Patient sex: M
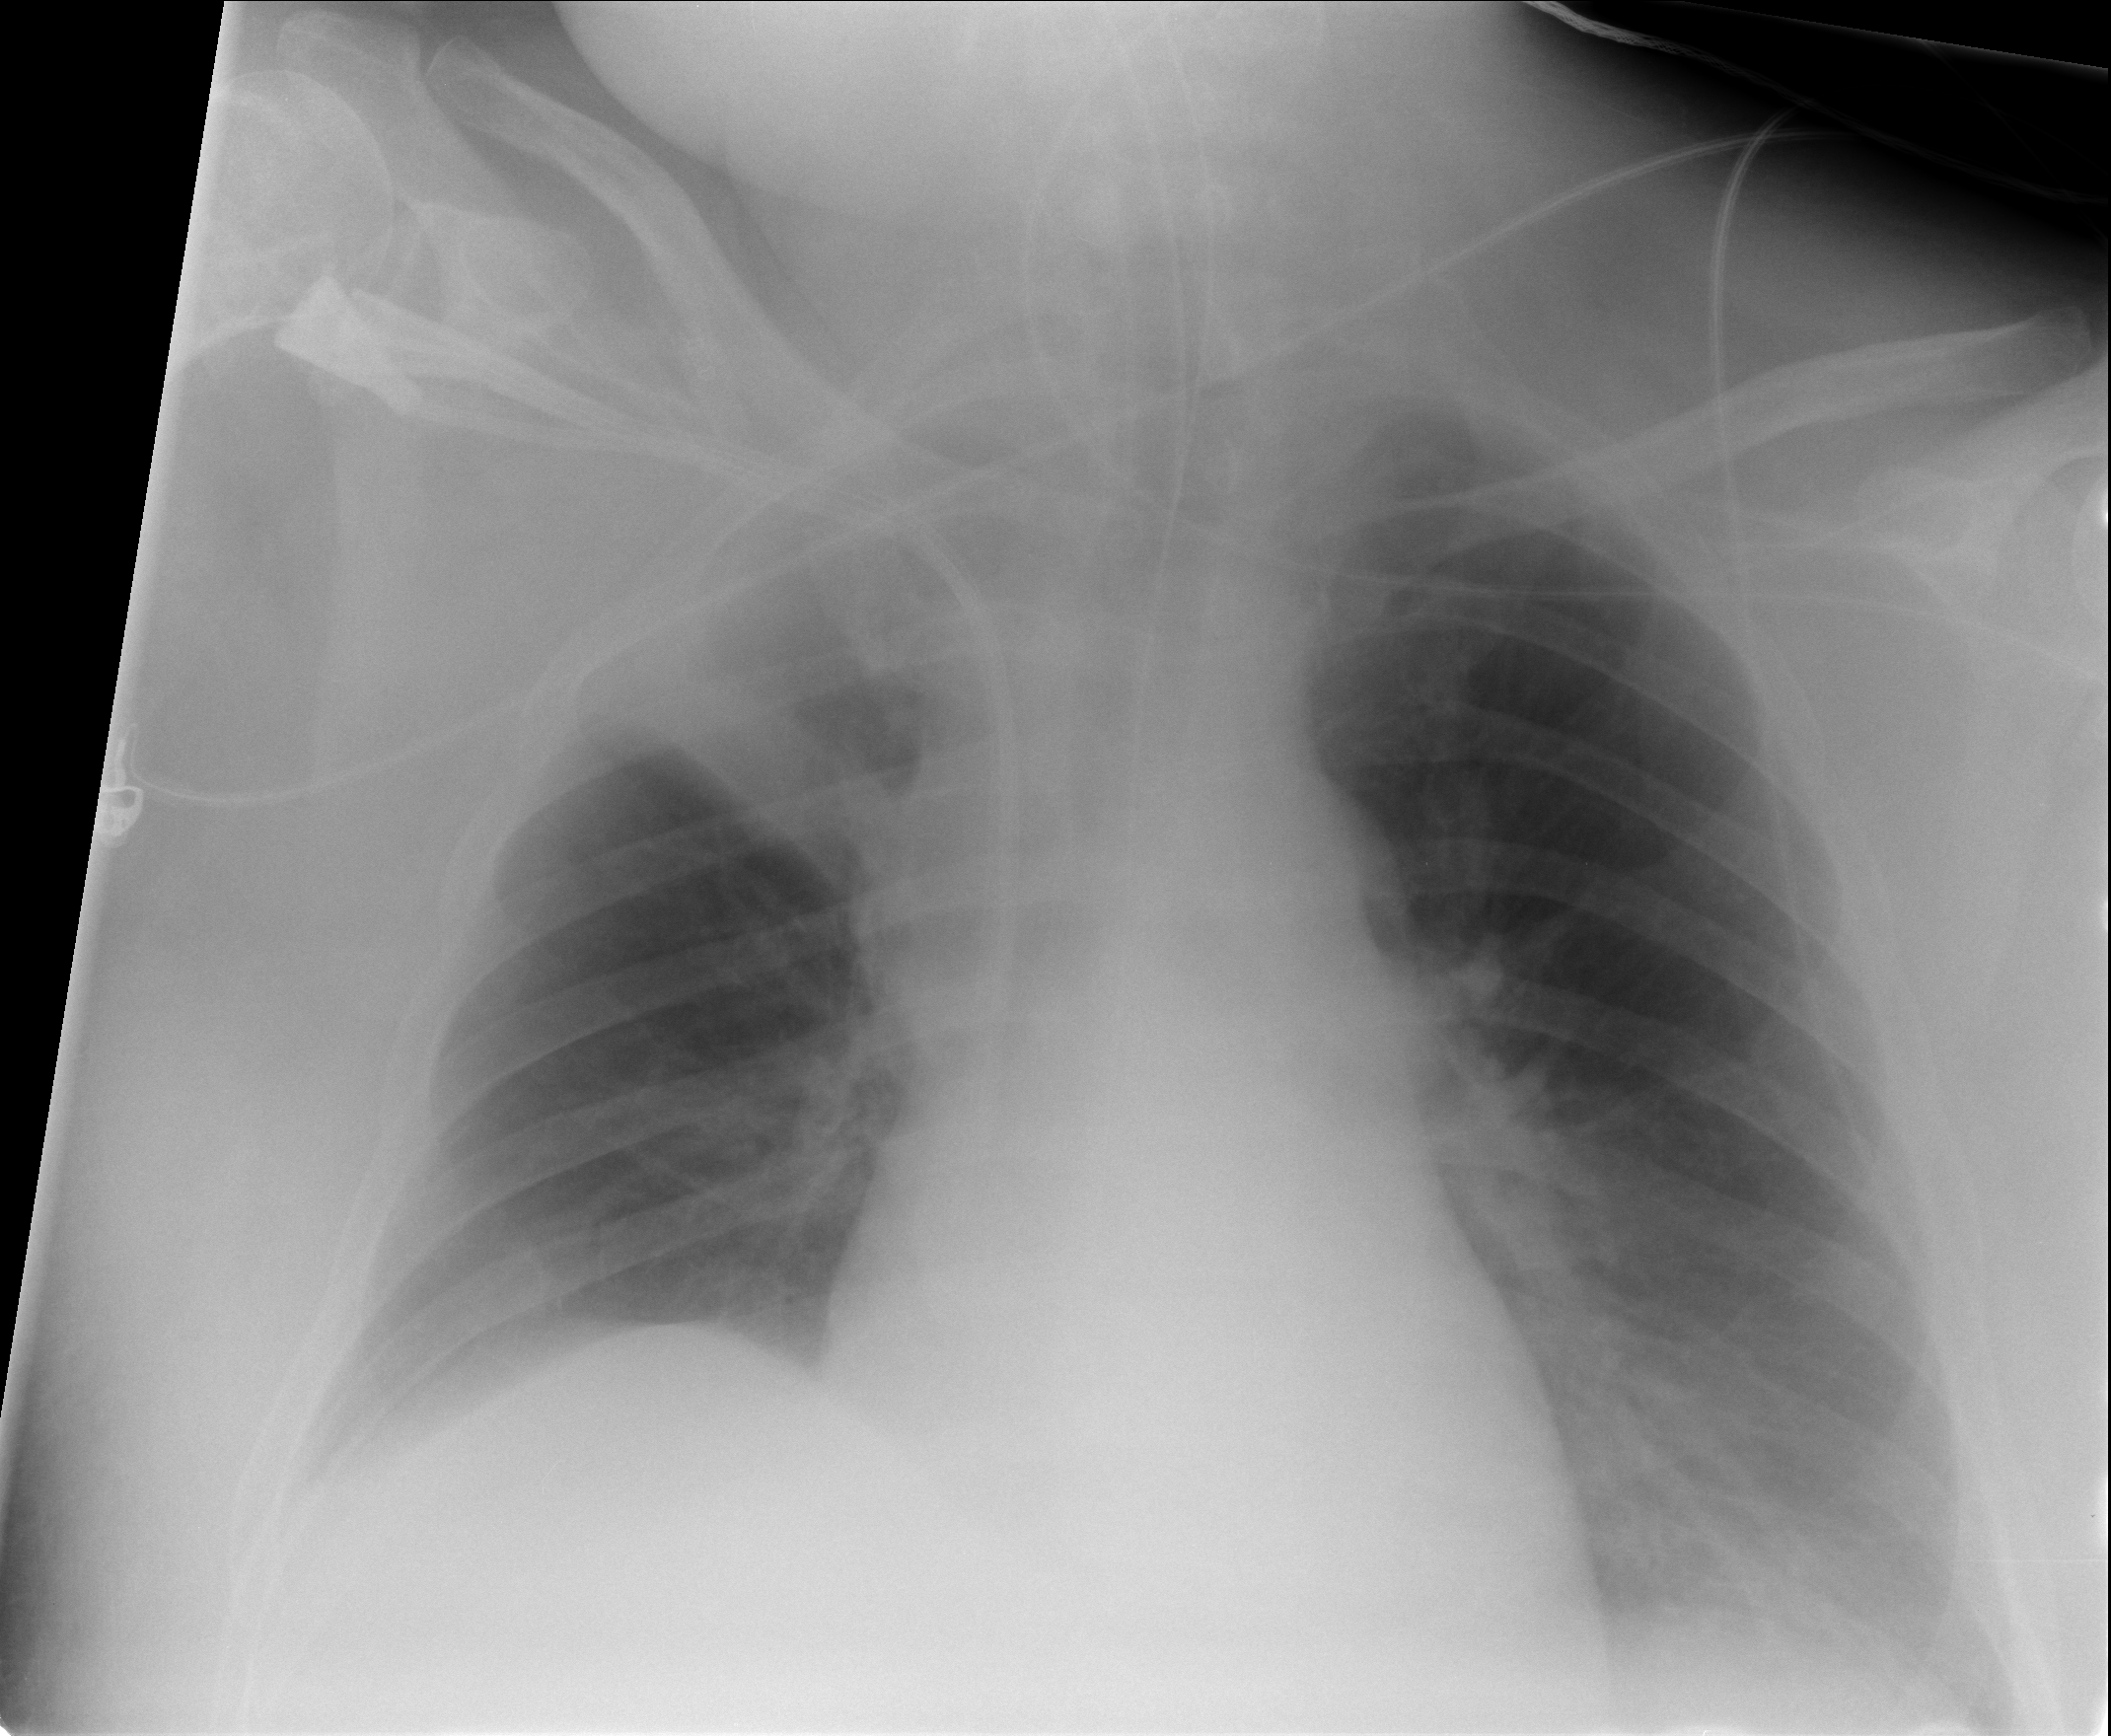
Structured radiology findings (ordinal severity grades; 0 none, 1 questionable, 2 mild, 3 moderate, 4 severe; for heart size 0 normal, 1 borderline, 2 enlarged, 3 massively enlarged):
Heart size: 1
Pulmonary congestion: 0
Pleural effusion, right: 2
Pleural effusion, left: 0
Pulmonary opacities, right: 0
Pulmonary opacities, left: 0
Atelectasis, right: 2
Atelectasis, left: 2